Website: macys
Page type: cart
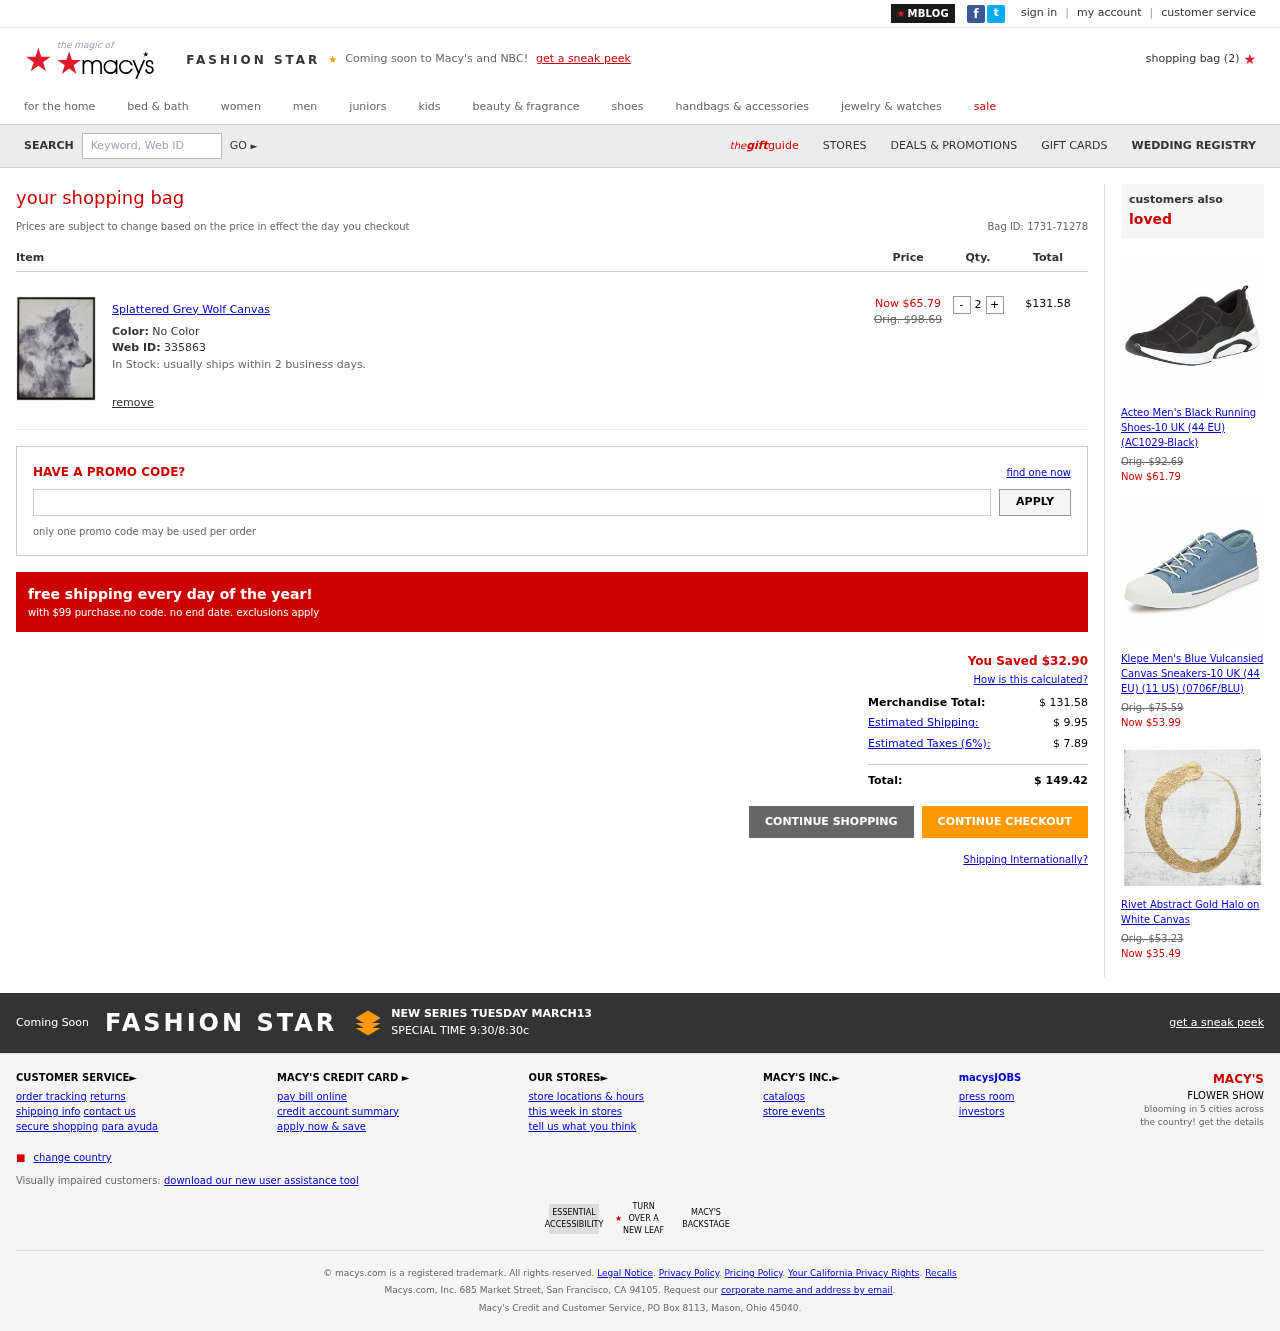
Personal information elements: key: PII_PROMO_CODE
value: FIRST77
Product elements: key: PRODUCT1_NAME
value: Splattered Grey Wolf Canvas
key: PRODUCT1_PRICE
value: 65.79
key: PRODUCT1_QUANTITY
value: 2
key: PRODUCT2_NAME
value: Acteo Men's Black Running Shoes-10 UK (44 EU) (AC1029-Black)
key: PRODUCT2_PRICE
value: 61.79
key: PRODUCT3_NAME
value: Klepe Men's Blue Vulcansied Canvas Sneakers-10 UK (44 EU) (11 US) (0706F/BLU)
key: PRODUCT3_PRICE
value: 53.99
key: PRODUCT4_NAME
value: Rivet Abstract Gold Halo on White Canvas
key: PRODUCT4_PRICE
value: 35.49
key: PRODUCT1_SKU
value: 335863
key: PRODUCT1_ORIGINAL_PRICE
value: Orig. $98.69
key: PRODUCT1_TOTAL
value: $131.58
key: PRODUCT2_ORIGINAL_PRICE
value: Orig. $92.69
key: PRODUCT3_ORIGINAL_PRICE
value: Orig. $75.59
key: PRODUCT4_ORIGINAL_PRICE
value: Orig. $53.23
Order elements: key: ORDER_NUM_ITEMS
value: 2
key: ORDER_ID
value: Bag ID: 1731-71278
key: ORDER_SAVINGS
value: $32.90
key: ORDER_SUBTOTAL
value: $ 131.58
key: ORDER_SHIPPING_COST
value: $ 9.95
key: ORDER_TAX
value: $ 7.89
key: ORDER_TOTAL
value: $ 149.42